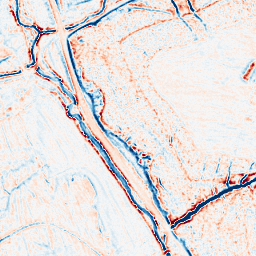
Category: edge_preserving
Decomposition family: bilateral
Decomposition parameters: d: 9
sigma_color: 25
sigma_space: 50
Upsampling method: bilinear
Upsampling parameters: scale: 8
Upsampling scale: 8